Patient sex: F
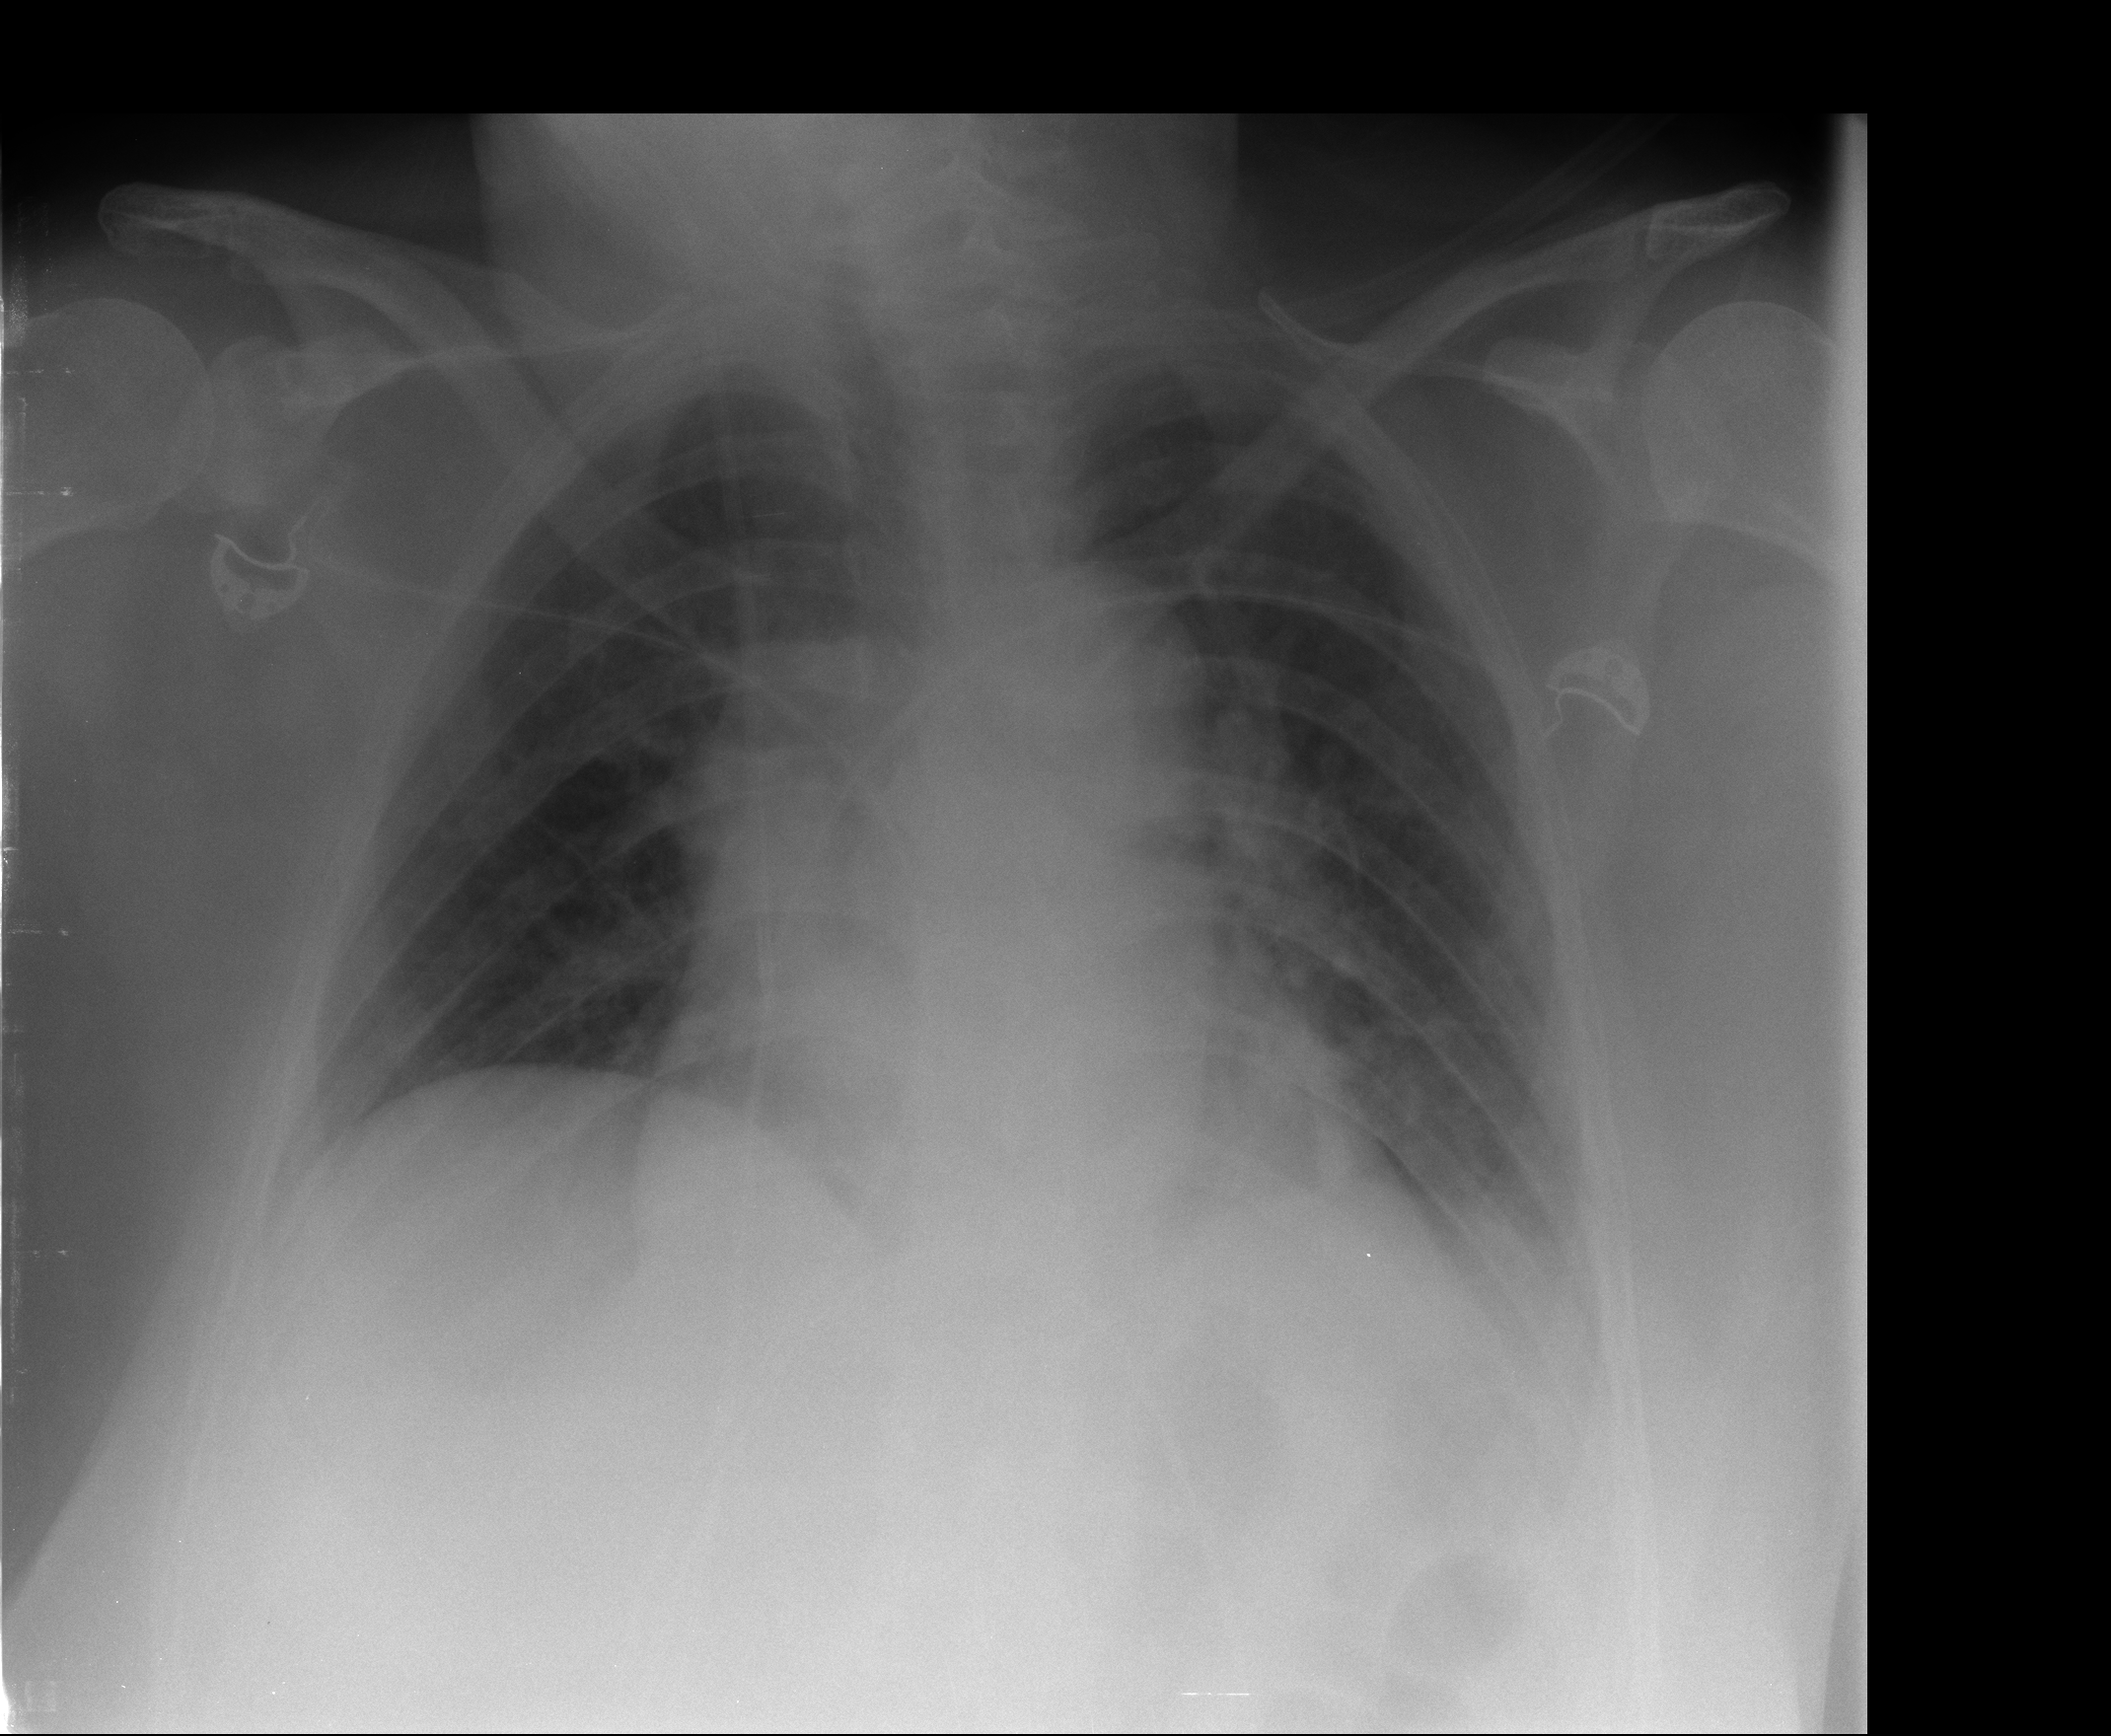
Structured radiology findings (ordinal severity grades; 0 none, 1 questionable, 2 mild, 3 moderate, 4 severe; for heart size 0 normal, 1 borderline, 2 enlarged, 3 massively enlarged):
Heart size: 2
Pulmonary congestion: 2
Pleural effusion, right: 1
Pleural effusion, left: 2
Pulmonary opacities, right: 0
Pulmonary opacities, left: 2
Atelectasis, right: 2
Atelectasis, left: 2